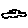
Label: car